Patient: sex M, age 34
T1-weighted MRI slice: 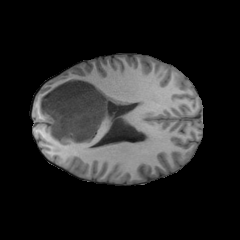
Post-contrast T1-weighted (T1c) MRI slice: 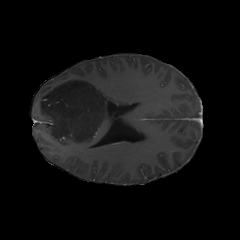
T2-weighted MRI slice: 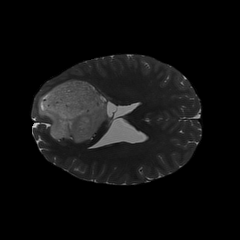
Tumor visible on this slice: yes
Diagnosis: Astrocytoma, IDH-mutant
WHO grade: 2